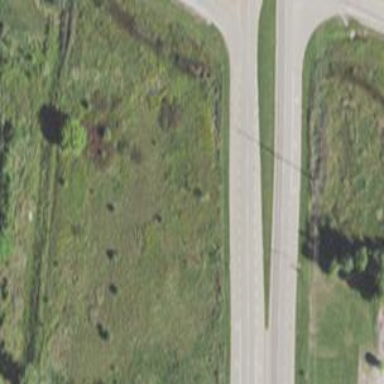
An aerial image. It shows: Secondary road.